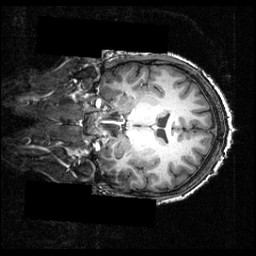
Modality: T1w
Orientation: coronal
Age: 25
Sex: male
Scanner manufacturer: siemens
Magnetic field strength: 3.951 T
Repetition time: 1.5 s
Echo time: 0.00338 s